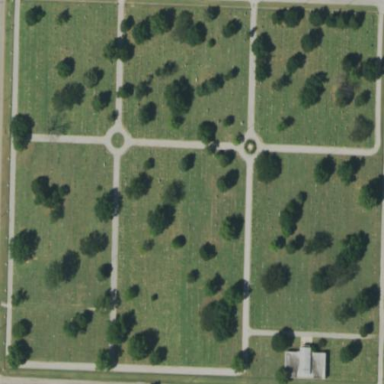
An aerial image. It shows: Cemetery.